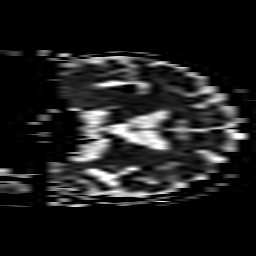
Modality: ADC
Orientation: coronal
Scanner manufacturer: philips
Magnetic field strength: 1.5 T
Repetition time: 4.8 s
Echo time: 0.07764 s